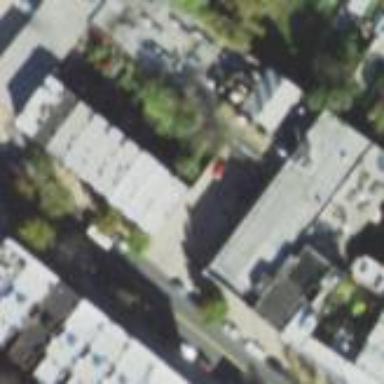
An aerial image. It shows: Commercial building.